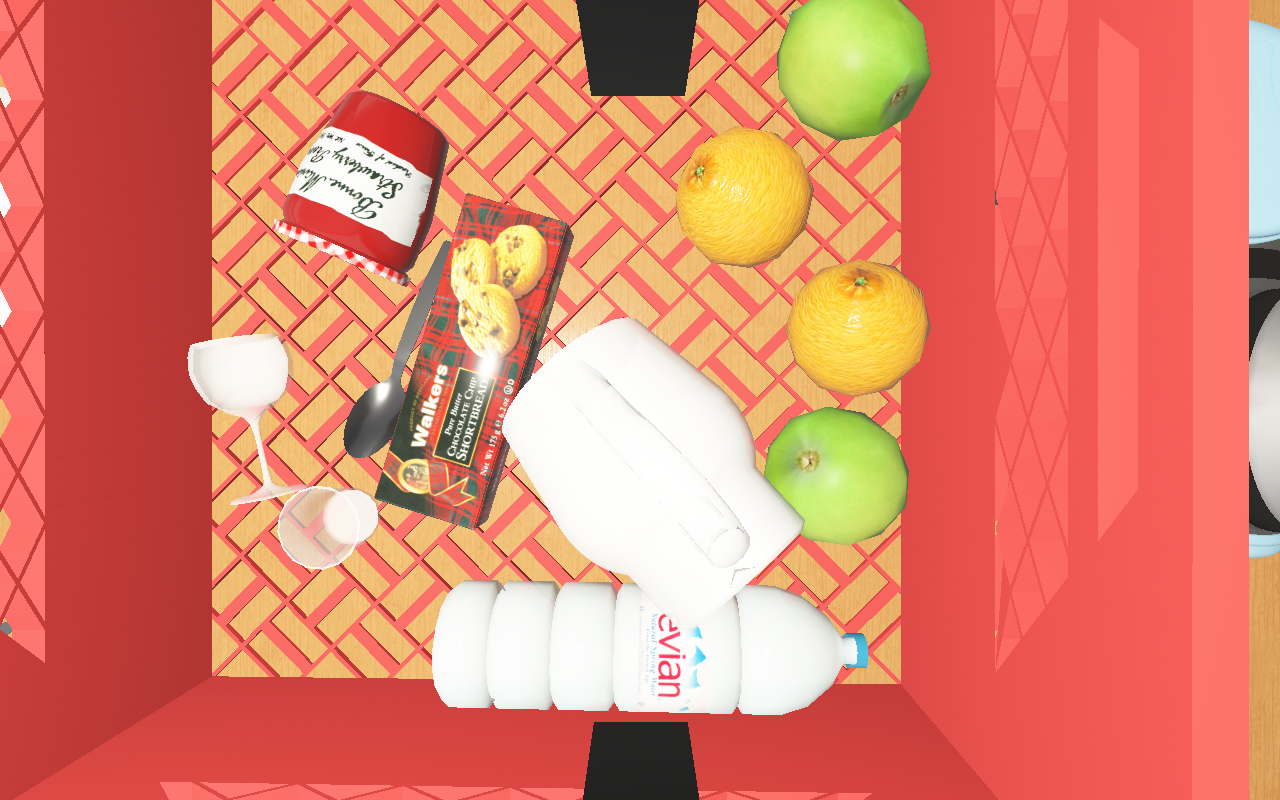
Objects in the scene:
water bottle
apple
apple
orange
orange
spoon
jam jar
cereal box
cereal box
biscuit box